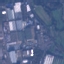
Land use / land cover: Industrial